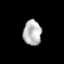
Tissue: lung
Cell type: Endothelial cells
Senescence score: 0.1897
Nuclear area (px): 441
Mean DAPI intensity: 186.134